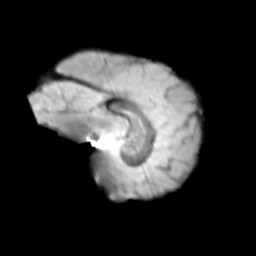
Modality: T2w
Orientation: sagittal
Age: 11
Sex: male
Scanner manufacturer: siemens
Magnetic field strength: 3 T
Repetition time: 3.8 s
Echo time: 0.07 s